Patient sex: M
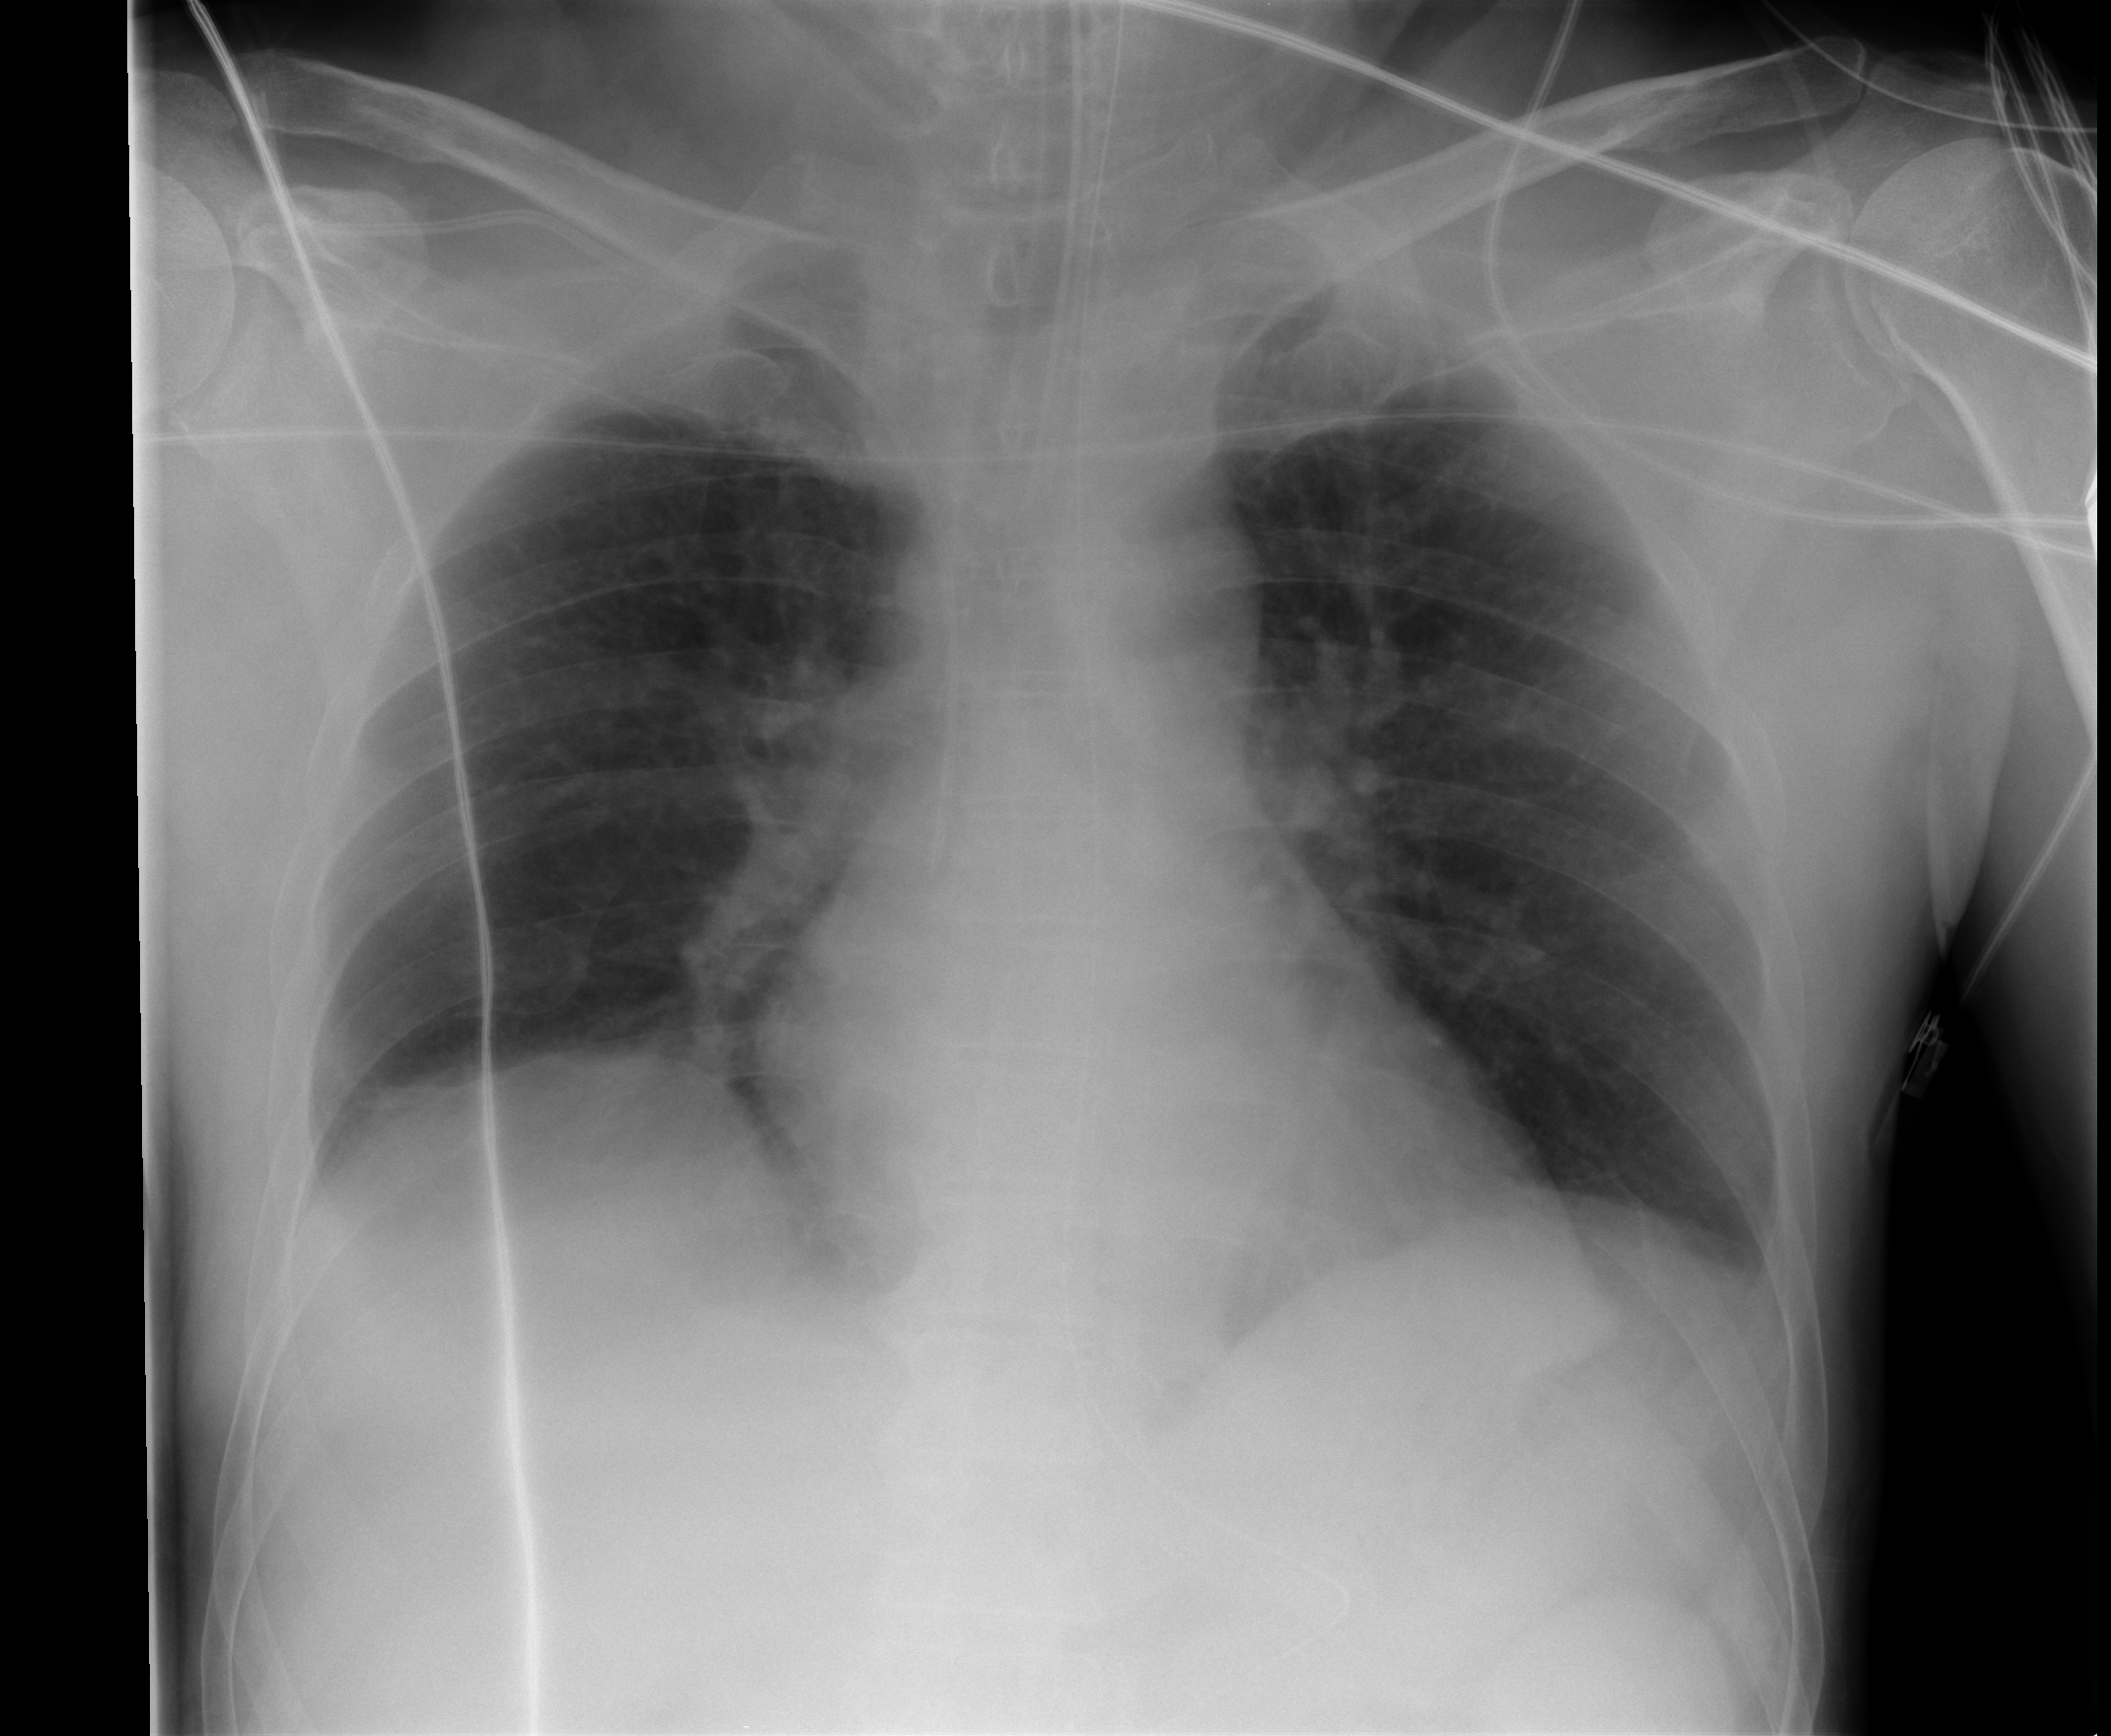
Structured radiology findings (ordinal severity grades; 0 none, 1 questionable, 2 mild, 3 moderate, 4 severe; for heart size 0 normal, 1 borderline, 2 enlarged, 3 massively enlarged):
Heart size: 0
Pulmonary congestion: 0
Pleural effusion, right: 0
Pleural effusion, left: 0
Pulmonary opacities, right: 0
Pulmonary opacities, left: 0
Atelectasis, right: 2
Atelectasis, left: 0